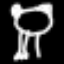
Label: frog